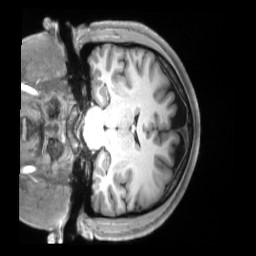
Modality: T1w
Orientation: coronal
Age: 30
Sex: male
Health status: ill
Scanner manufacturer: siemens
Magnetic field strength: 3 T
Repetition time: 2.2 s
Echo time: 0.00157 s